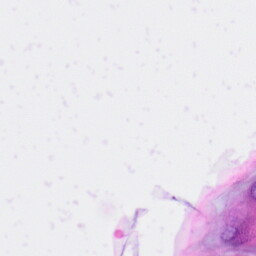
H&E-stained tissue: Skin